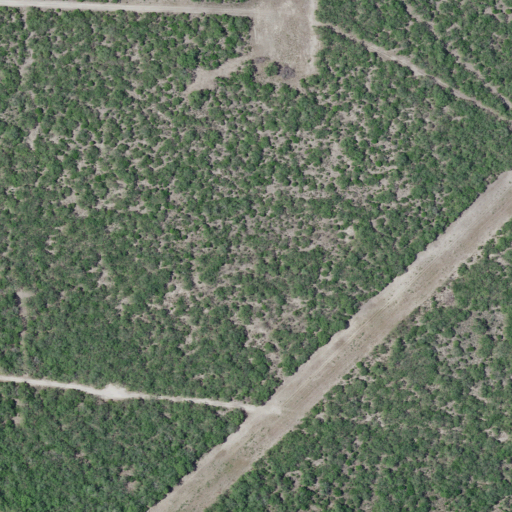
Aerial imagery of plain(s) in Texas named Borregos Pasture containing mixed forest, shrub, deciduous forest, and woody wetlands